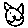
Label: cat